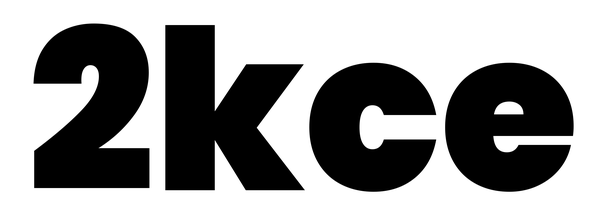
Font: Poppins-Black